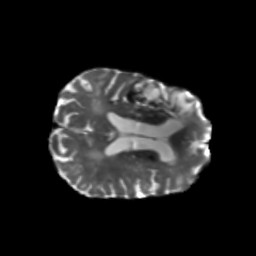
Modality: T2w
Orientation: axial
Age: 75
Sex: male
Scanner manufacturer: siemens
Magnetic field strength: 3 T
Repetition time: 5.47 s
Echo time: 0.0854 s